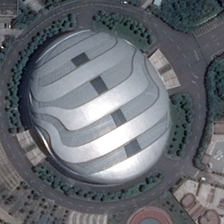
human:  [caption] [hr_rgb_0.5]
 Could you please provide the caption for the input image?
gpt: an oval silver gray building is surrounded by green trees .

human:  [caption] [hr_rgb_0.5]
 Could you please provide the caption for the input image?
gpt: the building is surrounded by green plants .

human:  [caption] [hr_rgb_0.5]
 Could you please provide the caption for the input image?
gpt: an oval silver gray building is surrounded by green trees .

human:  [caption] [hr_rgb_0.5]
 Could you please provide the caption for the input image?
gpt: a corner of the center of a city .

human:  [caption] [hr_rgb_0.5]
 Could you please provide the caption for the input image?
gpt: a corner of the center of a city .